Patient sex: M
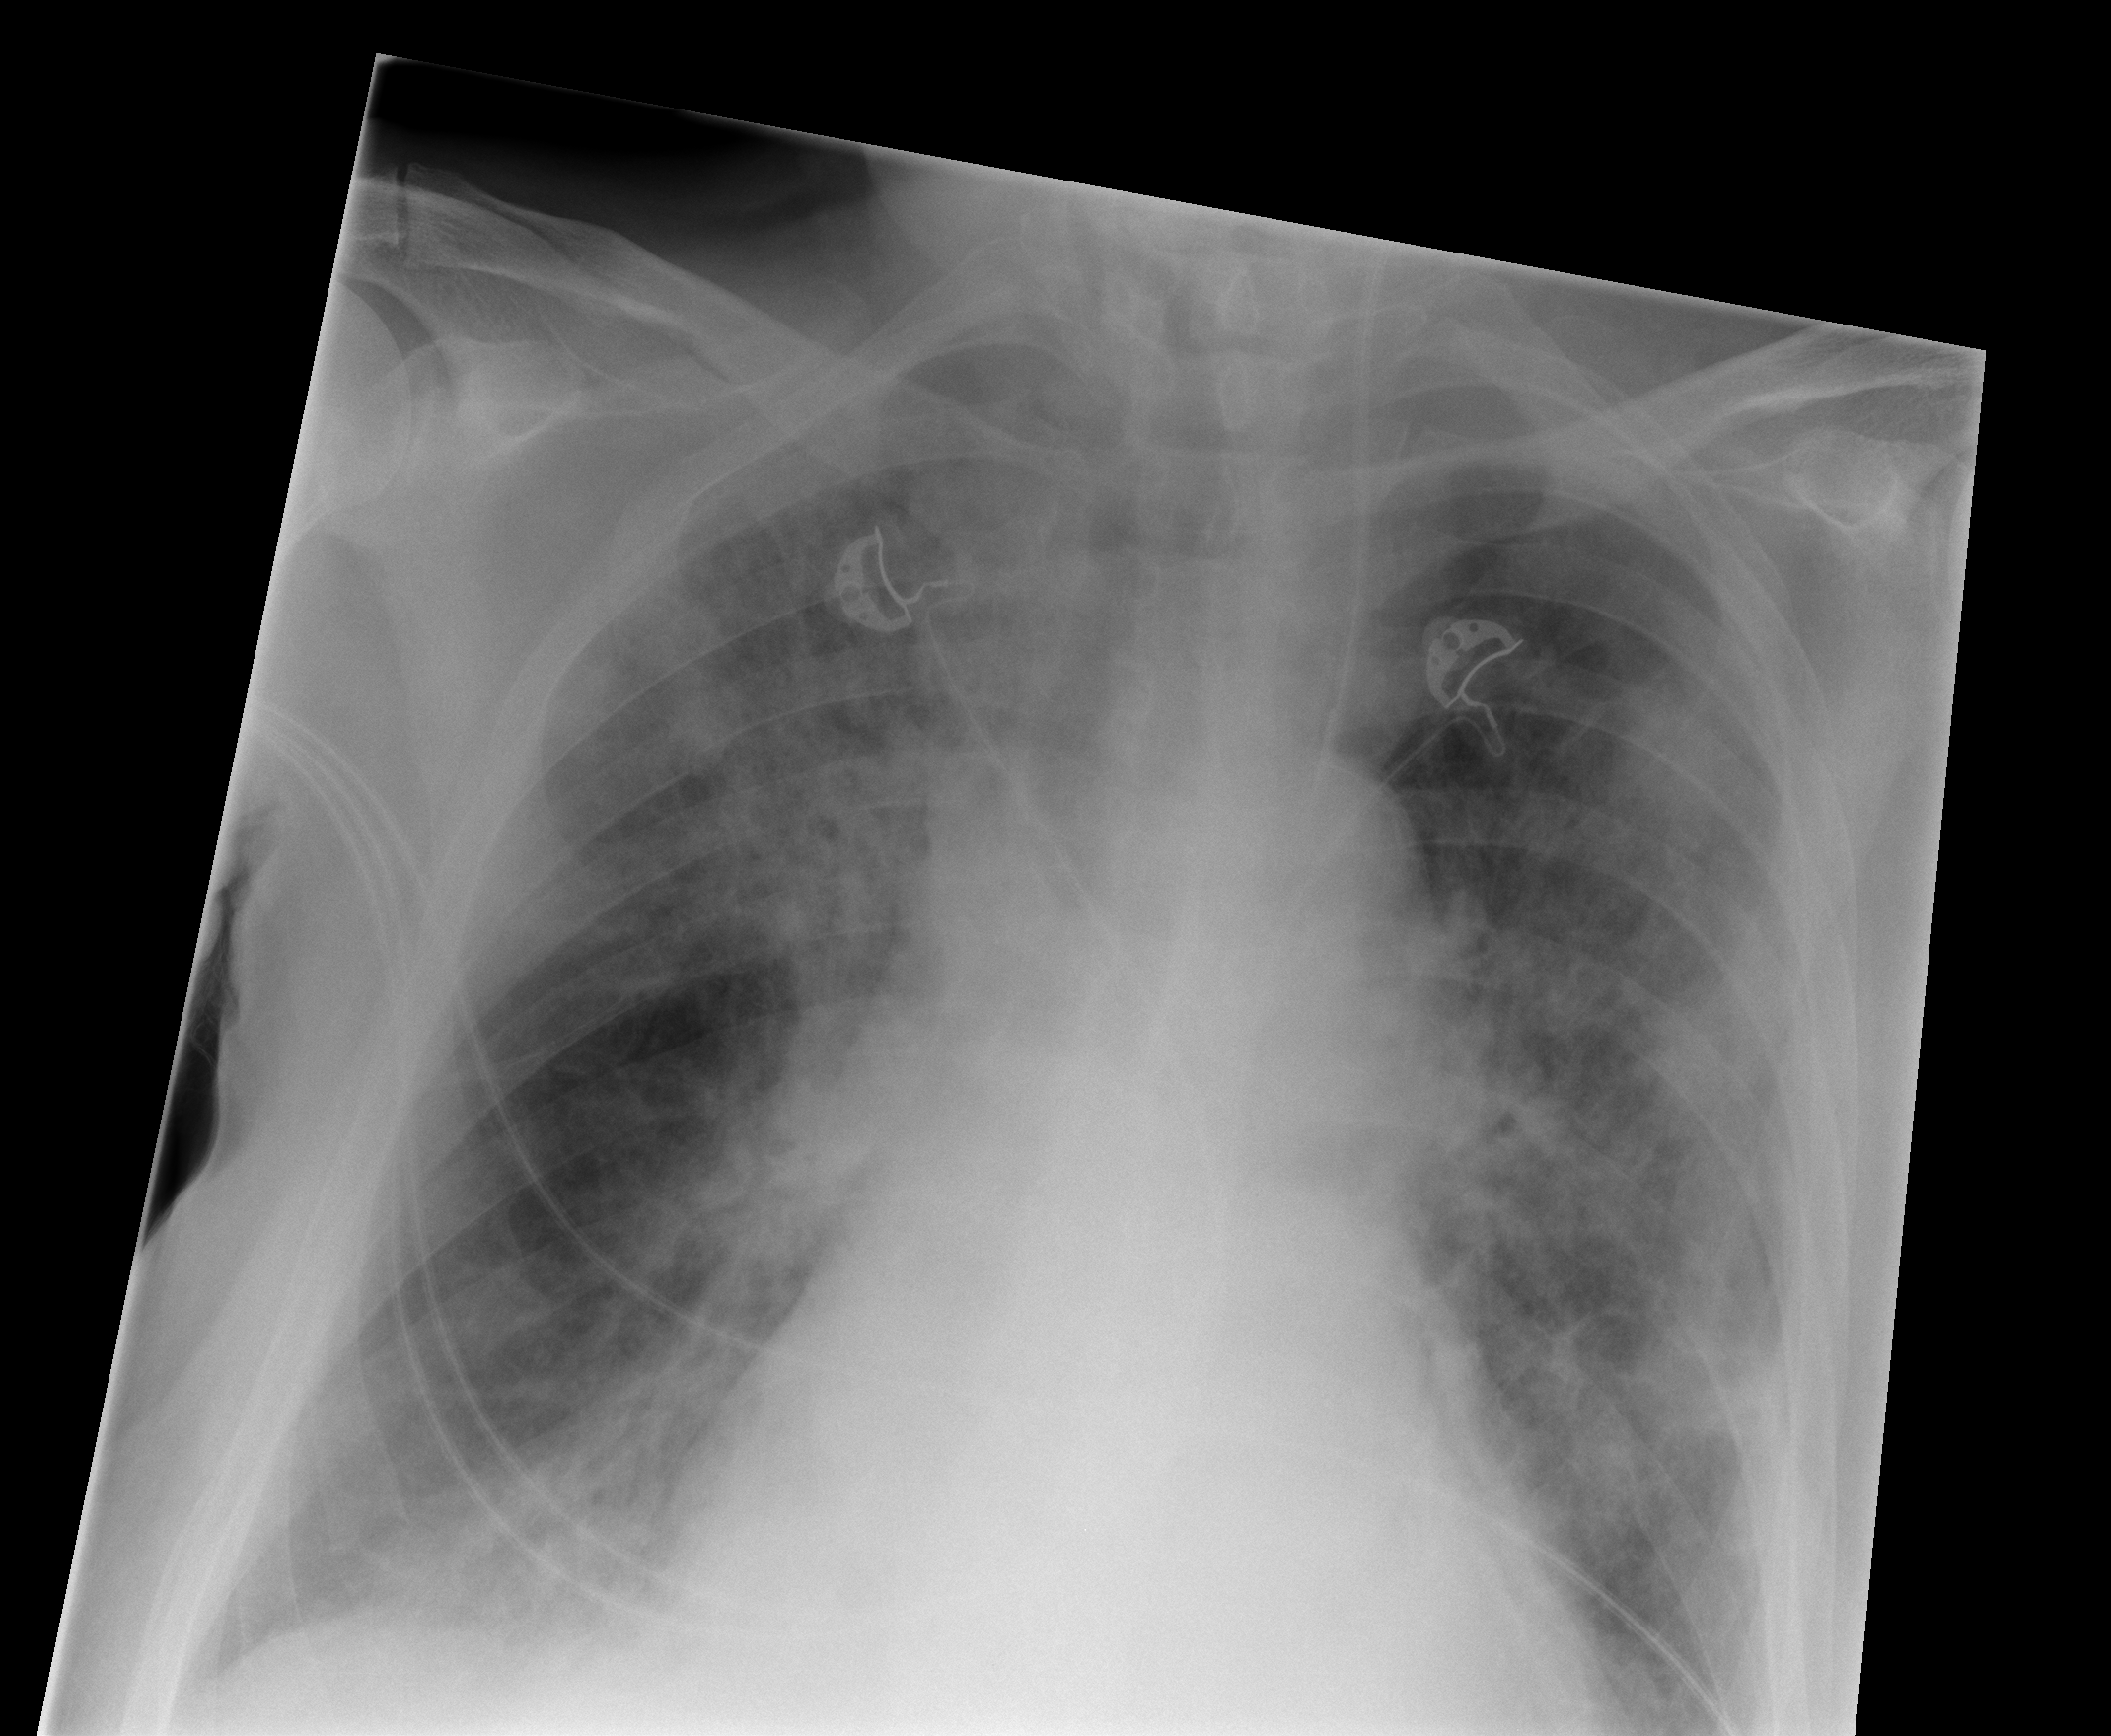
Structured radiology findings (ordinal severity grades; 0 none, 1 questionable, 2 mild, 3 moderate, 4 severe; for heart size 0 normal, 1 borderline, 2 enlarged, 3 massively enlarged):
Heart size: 2
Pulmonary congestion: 3
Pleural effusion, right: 2
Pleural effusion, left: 0
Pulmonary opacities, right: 3
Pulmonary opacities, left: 3
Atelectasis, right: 3
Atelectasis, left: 3